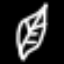
Label: leaf